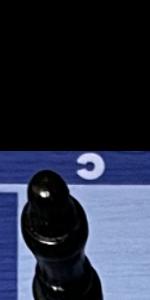
Label: Empty